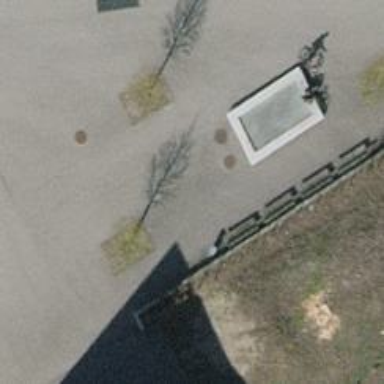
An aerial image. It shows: Brown bench in the vicinity.